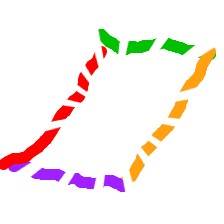
Shape: parallelogram